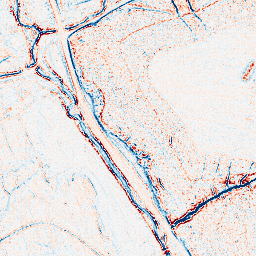
Category: edge_preserving
Decomposition family: bilateral
Decomposition parameters: d: 5
sigma_color: 100
sigma_space: 50
Upsampling method: linear_exact
Upsampling parameters: scale: 8
Upsampling scale: 8